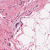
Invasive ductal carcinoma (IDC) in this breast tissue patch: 0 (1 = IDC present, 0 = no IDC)